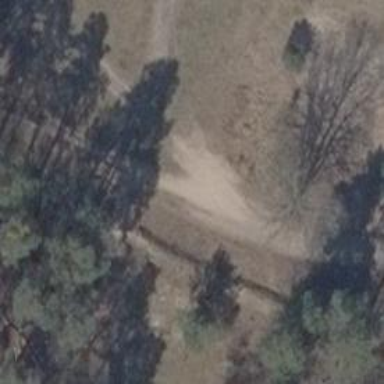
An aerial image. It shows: Dirt path.